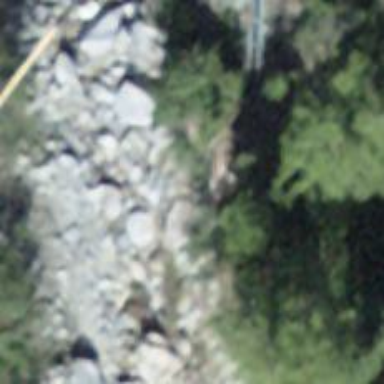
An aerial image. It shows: Path on simple-suspension bridge.